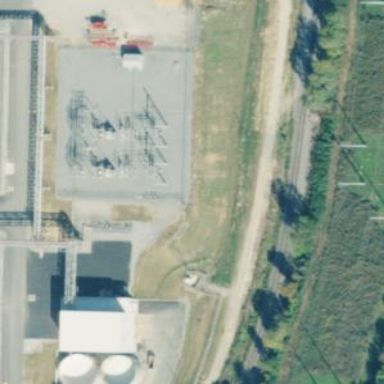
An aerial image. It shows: Industrial power substation surrounded by fence.